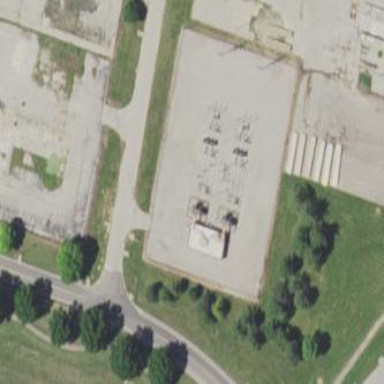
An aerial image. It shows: Distribution level power substation surrounded by fence.